Question: I am using hpple to parse some HTML. I am using Xcode 4.6 and iOS 6.1. It looks like this.

I can extract the text and images by using the following 'XPathQueryStrings'.
Text ==> '//div[@class = 'entry-content']/p'
Images ==> '//div[@class = 'entry-content']//img/@src'
However, I also need to get the text near the bottom "Retiring Stamp Set PDF". This text changes, but the format is usually the same. I tried the following path,
'div[@class = 'entry-content']//a[@title]//text()'
But that did not work. I am placing all these in an array and I can see that I get a null back for that entry, but I want to get the text. I looked at the XPath Syntax, but can't make it any further. Does anyone have any suggestions?
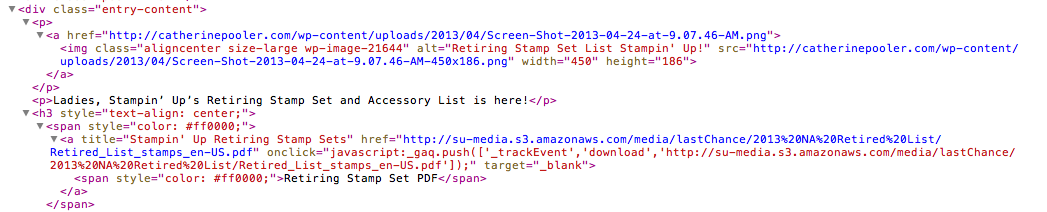
Answer: So I figured it out! So for anyone that has viewed this here is the answer according to my HTML file.
To get the text you use....
//div[@class = 'entry-content']//a[@title]//*
This returns all the text under the a div with a title.